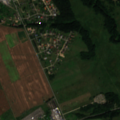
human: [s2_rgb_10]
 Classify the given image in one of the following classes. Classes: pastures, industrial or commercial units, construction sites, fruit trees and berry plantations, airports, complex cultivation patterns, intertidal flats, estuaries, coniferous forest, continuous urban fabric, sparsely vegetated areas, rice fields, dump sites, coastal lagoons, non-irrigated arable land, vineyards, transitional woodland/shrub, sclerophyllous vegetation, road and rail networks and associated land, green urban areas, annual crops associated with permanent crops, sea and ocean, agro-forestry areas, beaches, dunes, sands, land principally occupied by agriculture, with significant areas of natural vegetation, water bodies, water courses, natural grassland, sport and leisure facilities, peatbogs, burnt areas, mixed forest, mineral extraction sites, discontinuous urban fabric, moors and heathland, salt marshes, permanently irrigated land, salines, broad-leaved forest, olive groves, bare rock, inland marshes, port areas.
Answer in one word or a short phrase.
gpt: discontinuous urban fabric, non-irrigated arable land, pastures, complex cultivation patterns, broad-leaved forest, transitional woodland/shrub